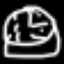
Label: clock